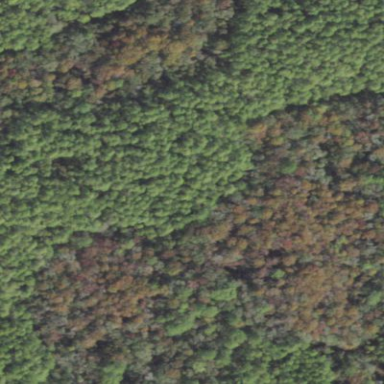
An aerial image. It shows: Forest dominated by needle-leaved trees.